Question: I am willing to do this widget:

Just A-B-C can be chosen.
Any idea if someone already did something similar? If not, how would you do it?
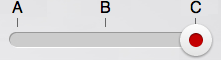
Answer: Personally I'd use a standard UISlider and add logic to the valueChanged handler, so that once the user has dragged the slider to an arbitrary point on the scale, the code determines which is the nearest 'valid' value, and would manually set the value to a valid number.
E.g. if the user drags the slider to 0.9, the distances to valid points are 0.9 (to A), 0.4 (to B) and 0.1 (to C). So the code would pick C, and set slider.value to 1.0. Can't remember off-hand if you could animate that property, but you probably can. That would look much nicer to the user.
For visuals, I'd create a container class that holds a UISlider, and a UILabel for each valid value. Arranging those labels along the scale underneath the slider according to their positions isn't too hard. With suitable auto-resizing, the control should still look correct no matter how you change the shape of the container view.
For polish, I'd probably also tweak the font for the 'selected' label to bold it or something else to make it doubly obvious that the item has been selected.